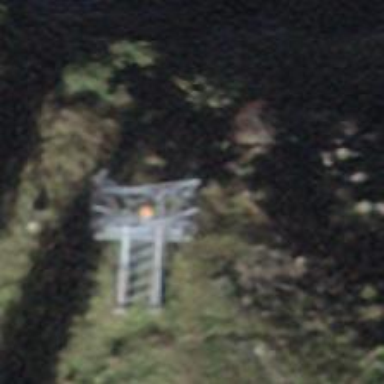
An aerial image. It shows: Pylon used for aerialway.